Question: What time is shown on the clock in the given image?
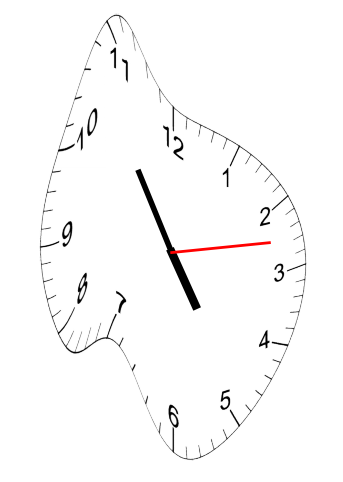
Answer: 04:54:13